Interaction volume radius: 10 \u00c5
Interaction volume height: 10 \u00c5
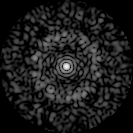
Disorder parameter: 0.8419